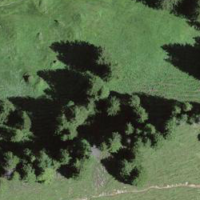
EUNIS habitat code: 44
Species observed at this site:
Neottia nidus-avis